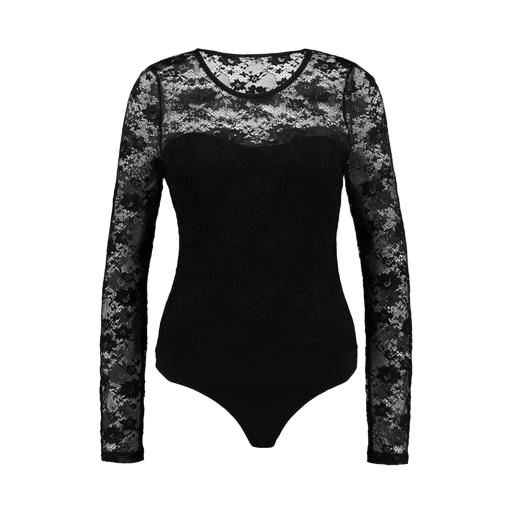
black long-sleeved lace top, black long sleeve eyelash lace top, long sleeve lace, white background